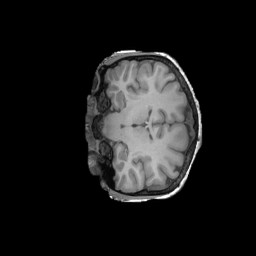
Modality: T1w
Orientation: coronal
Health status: ill
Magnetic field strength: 3 T